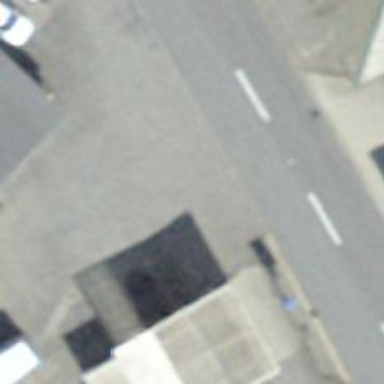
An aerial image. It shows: Fuel station.